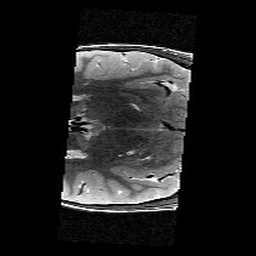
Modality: T2w
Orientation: axial
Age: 11
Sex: female
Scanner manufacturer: siemens
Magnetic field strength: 3 T
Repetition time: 9.23 s
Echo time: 0.067 s